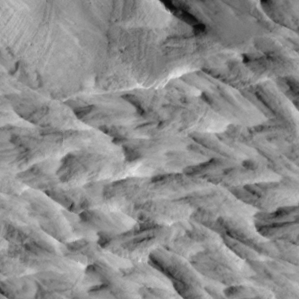
Label: non_frost